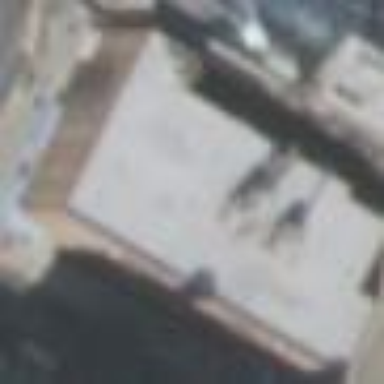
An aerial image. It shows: Commercial building with flat concrete roof.